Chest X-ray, PA view. Patient: 60 years old, sex M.
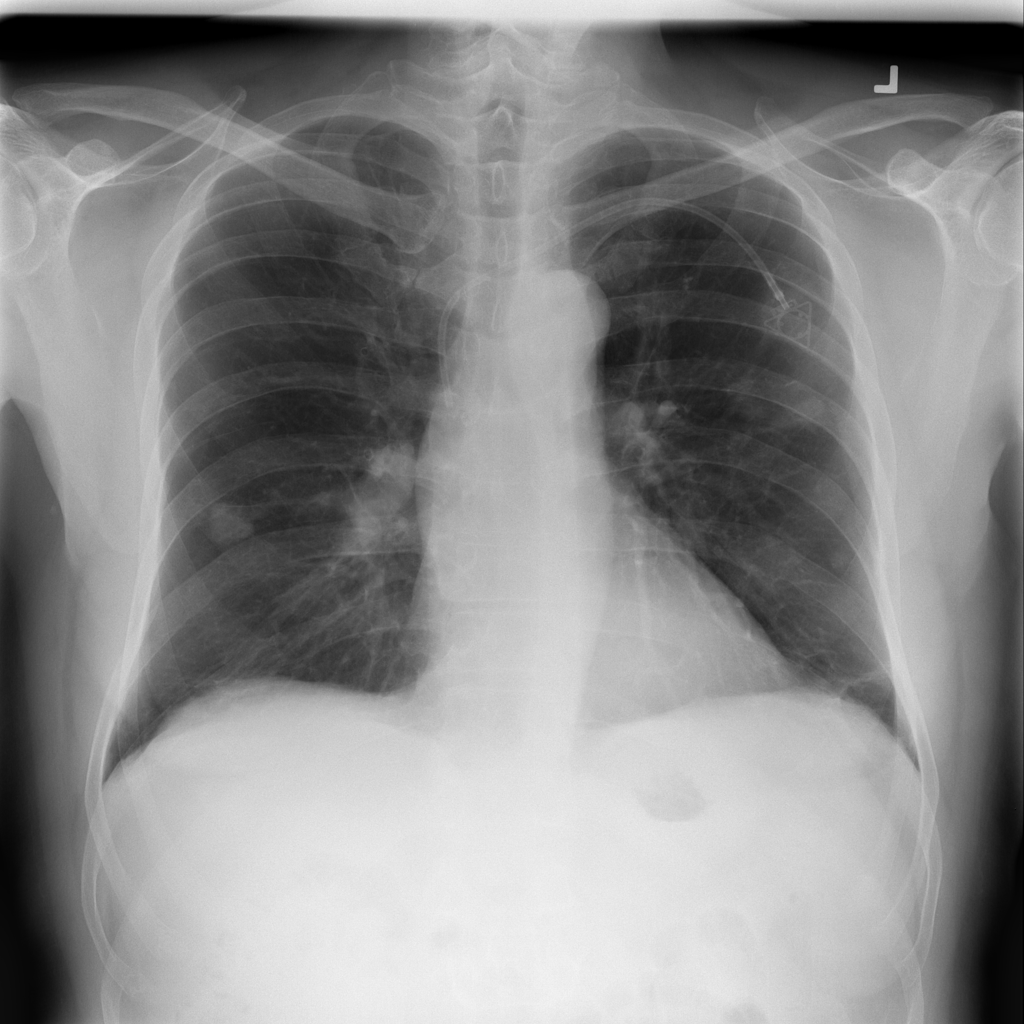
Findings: Atelectasis, Nodule